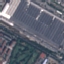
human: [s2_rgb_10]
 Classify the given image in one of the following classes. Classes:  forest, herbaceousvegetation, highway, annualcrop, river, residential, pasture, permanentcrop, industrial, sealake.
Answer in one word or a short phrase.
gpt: Industrial